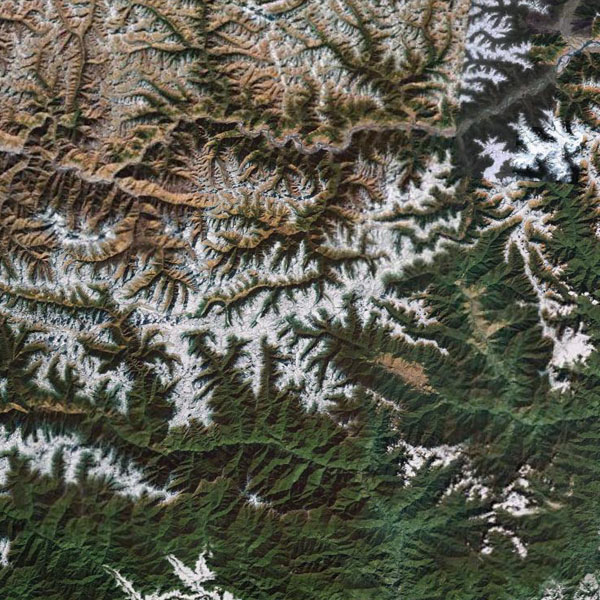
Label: Mountain